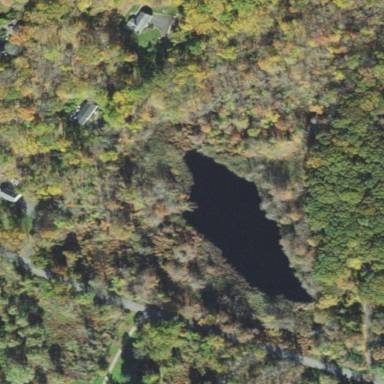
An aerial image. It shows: Pond surrounded by natural water.